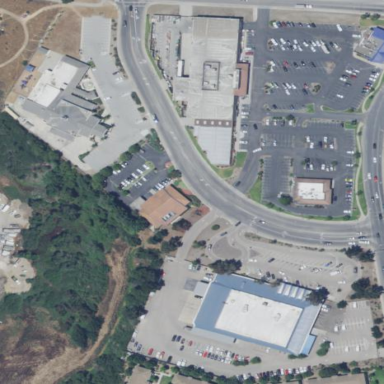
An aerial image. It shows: Commercial area.